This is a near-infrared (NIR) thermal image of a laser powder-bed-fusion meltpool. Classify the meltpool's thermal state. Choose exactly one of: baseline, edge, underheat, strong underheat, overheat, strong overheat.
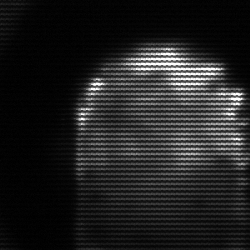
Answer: baseline